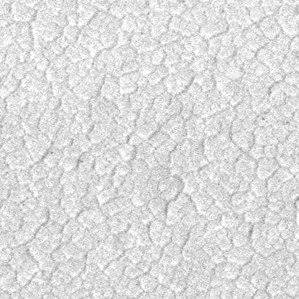
Label: frost